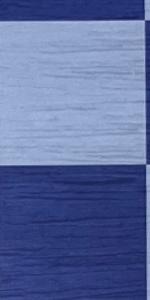
Label: Empty